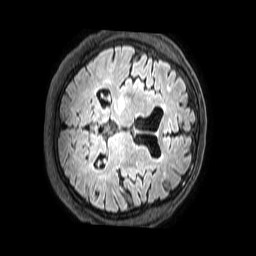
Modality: FLAIR
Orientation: axial
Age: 60
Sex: male
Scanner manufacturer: philips
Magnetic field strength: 3 T
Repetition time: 4.8 s
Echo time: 0.3074 s